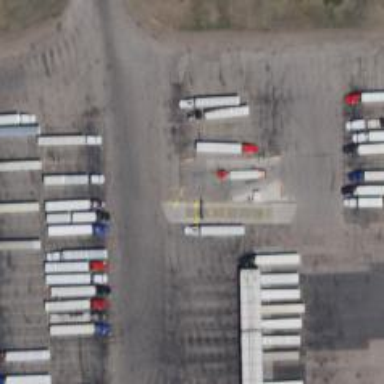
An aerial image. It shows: Weighbridge facility.